Question: I'm going to start off a new project with CQS (as one aspect of its design), but NO CQRS + Event Sourcing, or Event Streaming, or Historical Modeling. When I come across a situation in which I will have a large set of people using a small set of data (and do not want to block the user), I will implement Event Sourcing. What this means (to me at least) is all I'm doing is starting out with a separation of the command from query (separation of concerns).
I'm using EF ORM and the actual Schema for the command side. On the query side it's best to use only views (from what I'm reading), but this opinion I think doesn't preclude me using an ORM (or not), and/or Repo, or ADO.NET + Stored Procedures, etc., as method for accessing these views from the DB (I think).
Here is a diagram I made to approximately-illustrate what I have in mind (its by no means comprehensive):

My question:
Part 1: I don't know the -- right /best/easiest/most optimized/most maintainable/easiest to migrate to event sourcing at some point -- way (I realize this is subjective) to retrieve data from the database (from a View) and use ViewModels (DTOs) to supply the client a fresh view of some state (AFTER a call to the command side)?
Part 2: After I've made a change to the task based web UI, and therefore changed ViewModel that underlies the UI, how do I issue a Command from this when the ViewModel is completely separate from Entities (Domain Model) on the command side. These ViewModels (DTOs) might be a completely different "shape" than the Entities.
:
To be clear, I'm not going to use Async and Transactions are a plus to start, this is only Command and Query Separation (not full blown CQRS, where the Command side returns "void" only) -- I'm looking for the very basics here. Also, from what I've read so far, it seems DDD and the Bounded Context go hand in hand with CQRS, at this point I have no real experience with DDD or Aggregate Root along with the Bounded Context and so far have not seen a real and pressing need to engage with this methodology/pattern. At this moment it seems I will be using EF/Migrations for the Command side, and have not decided what to use on the Query side (ADO.NET is being considered).
The Command side in my case will return an object, for example a new Customer with a database generated CustomerId. I will use one database for both Commands and Queries, and would like to use Views build in the DB for as return Models from the Queries (in other words, I would like the Queries to be "mapped" to Views for the most part). What I don't know is how the Command should look in cases where and object should be returned, if I'm to use the Query side to return data for the Command side. I'll try to incorporate Automapper to convert the objects to ViewModels in the case of MVC.
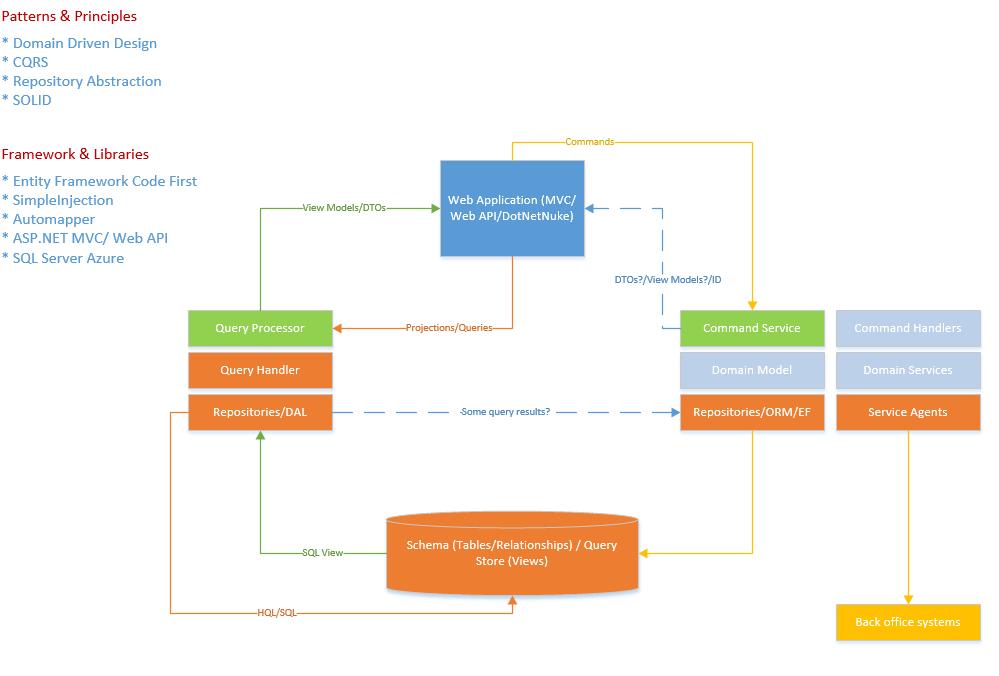
Answer: I must admit I am having a hard time trying to find the actual question here, but i'll go with the title as the basis for my answer.
First of all you're stating that you're not going to to use CQRS, but your proposed solution is very close to a CQRS architecture, more so than anything else. Being a beginner and trying out a pattern but at the same time modifying it heavily is adding a high degree of complexity.
Basically for being able to read and write successfully using CQS it is important that the caller has control of the generation of Id's. This lets you save an object and then later retrieve it without having to rely on the command operation returning values. Guids are excellent candidates for this.
Also i should state that there are very big differences between CQS and CQRS as patterns. CQS is a low level pattern that you can apply within pretty much any architecture, while CQRS is very high level pattern. They share the design philosophy but not much else.